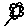
Label: flower